Field crop: tomato
Growth stage: 2
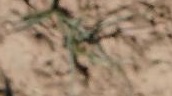
Species: cyperus